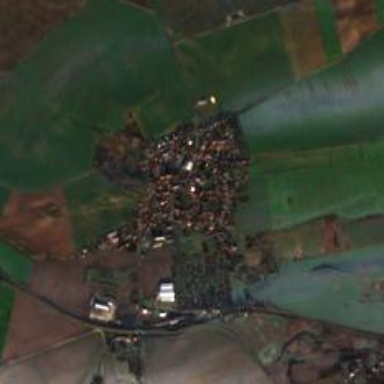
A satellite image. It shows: Village area.